Question: I have just started a C# project and want to import a C++ .lib and it's corresponding header (.h) file.
I've read various posts that all mention .dll, rather than .lib, which is confusing me.
The image below shows the .lib and .h file I'm referring to, all I've done is drag them into the project.

Can anyone point me to a clearer explanation of how to go about doing this? I'm sure it can't be as hard as it seems.
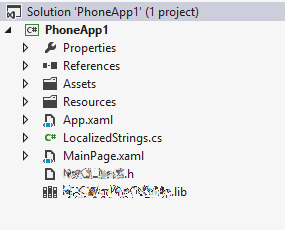
Answer: What you could do, is creating a C++/CLI wrapper and expose the functionality of the lib you want to use via your wrapper. The created wrapper dll you can easily reference in your C# project. This of course takes a little bit of work to create the managed/unmanaged wrapper, but will pay off in the long run.
To create a managed C++ project select under the C++ project templates CLR and Class Library. Here you can link to your lib, use the header file the way you are used to.
Next create a new class (ref class) and wrap your library in it. An example might look something like this:
'''
LibHeader.h
int foo(...);
'''
You write a wrapper class like this:
Header:
'''
Wrapper.h
public ref class MyWrapper
{
public:
int fooWrapped();
};
'''
Your Implementation:
'''
Wrapper.cpp
#include Libheader.h
int MyWrapper::fooWrapped()
{
return foo();
}
'''
Namespaces and all the good stuff omitted for simplicity.
Now you can use MyWrapper in your C# code just as easy as any other managed class. Of course when the interface of the lib gets more complicated you have to think about it a bit more, but it might help to separate the lib-code from your application. Hope to have shed some light on it.